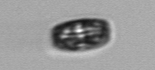
Label: Thalassiosira